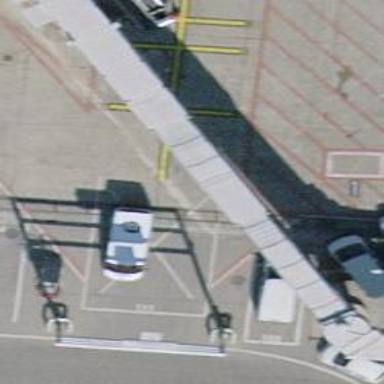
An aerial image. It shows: Airport parking position.